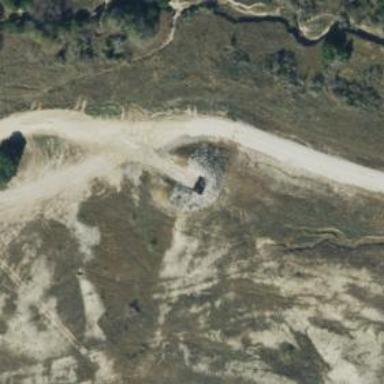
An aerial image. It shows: Military gun position.